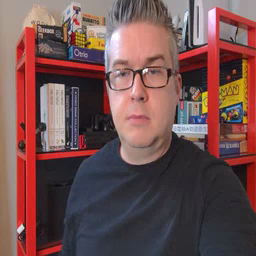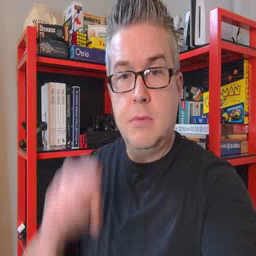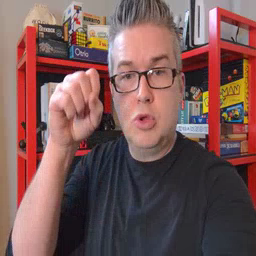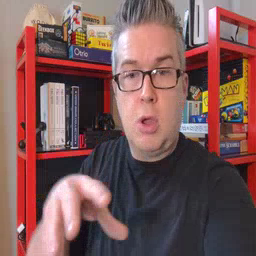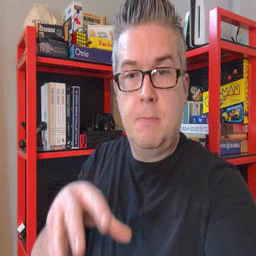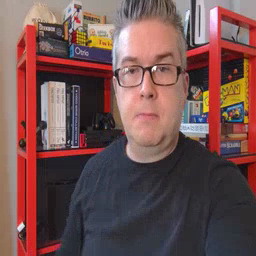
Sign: drop